Question: I've done all the steps as described in this post:
<URL>
and this one:
<URL>
However I still get a warning in firebug at this line in (jquery.validate.unobtrusive.js)
'''
$jQval.unobtrusive.parse(document);
'''

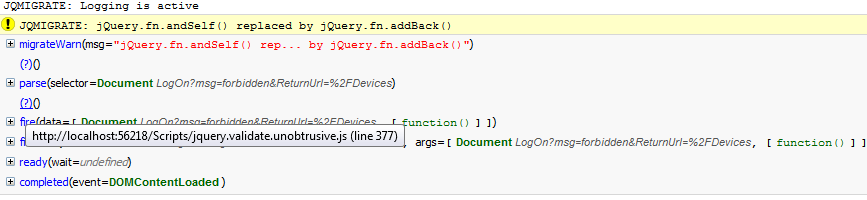
Answer: Your solution is not incorrect, and your fix does the job, but I think a little background information on it would not hurt.
Note that what causes the warning is the <URL> plugin.
It is for providing backward compatibility for code depending on older jQuery versions. If you do not want to be warned about deprecated features and how to update them to the current standard, you can disable the warnings with the following line of code:
'''
jQuery.migrateMute = true;
'''
Note that these warnings only happen with the development version of jQuery Migrate, so if you switch to the minified version of jquery migrate ('jquery-migrate-1.0.0.min.js') this line is not even required.
Also note that you are using the development versions of the jquery files, in a production environment you should use the minified versions, so your fix would need to be also implemented in 'jquery.validate.unobtrusive.min.js'.
So all in all:
- - - - - -